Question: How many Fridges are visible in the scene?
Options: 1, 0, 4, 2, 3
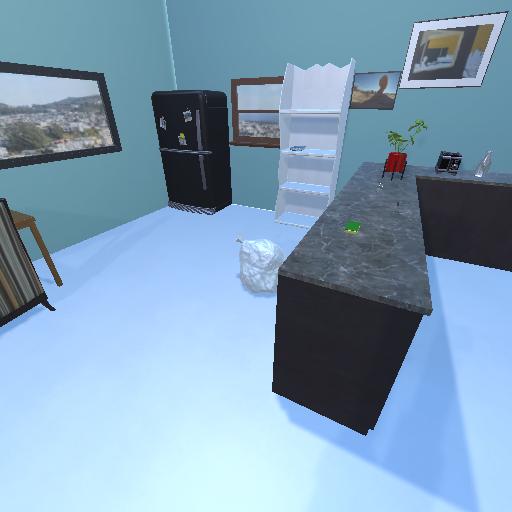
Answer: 1